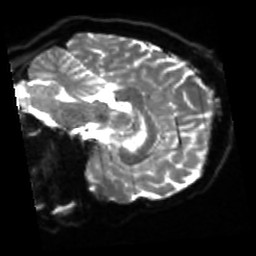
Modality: sbref
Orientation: sagittal
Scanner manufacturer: siemens
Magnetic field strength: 3 T
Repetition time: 4 s
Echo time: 0.0594 s